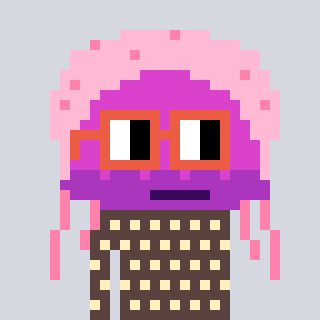
a pixel art character with square orange glasses, a jellyfish-shaped head and a darkbrown-colored body on a cool background